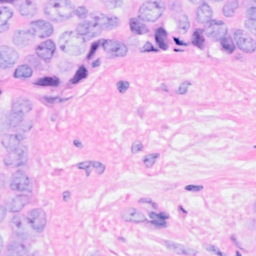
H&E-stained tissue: Breast